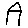
Label: house